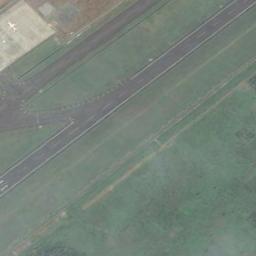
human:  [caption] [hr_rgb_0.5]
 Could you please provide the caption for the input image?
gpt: The grass is on either side of the runway .

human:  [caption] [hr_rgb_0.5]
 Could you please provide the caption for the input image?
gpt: There are green lawns next to the two connected runways, And a plane is parked in the open space next to the runways .

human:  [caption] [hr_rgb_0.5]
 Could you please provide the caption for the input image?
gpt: The runway connects another road and a plane park the open area nearby .

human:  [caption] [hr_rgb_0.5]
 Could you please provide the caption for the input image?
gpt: The runway is on the grass with an airplane .

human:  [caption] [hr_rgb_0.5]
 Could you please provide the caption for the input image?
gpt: There are green lawns beside the runway .